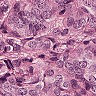
Metastatic tissue present: yes